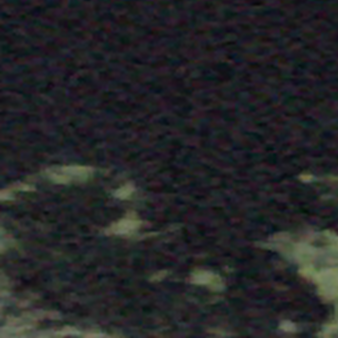
Label: other